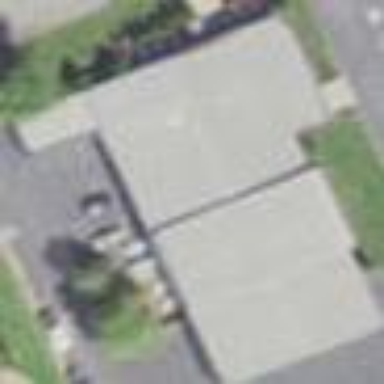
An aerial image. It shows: Commercial building.